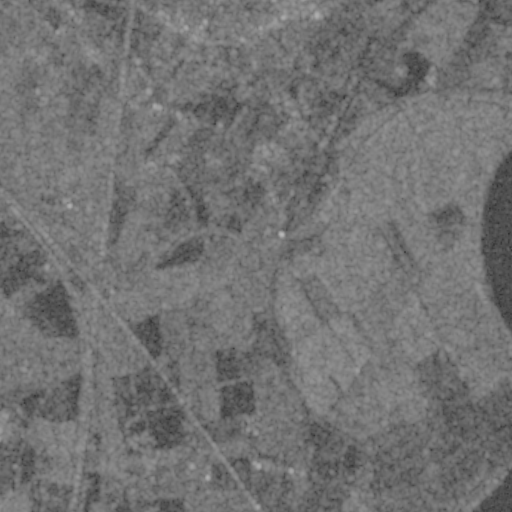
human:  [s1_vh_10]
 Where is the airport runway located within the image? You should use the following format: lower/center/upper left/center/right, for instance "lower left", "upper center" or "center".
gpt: The airport runway is located in the lower center of the image.
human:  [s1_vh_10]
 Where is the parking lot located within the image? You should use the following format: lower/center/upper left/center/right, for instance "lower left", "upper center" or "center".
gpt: The parking lot is located in the upper center of the image.
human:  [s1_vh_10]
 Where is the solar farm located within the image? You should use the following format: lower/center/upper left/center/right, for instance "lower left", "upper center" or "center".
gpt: The solar farm is located in the center left of the image.
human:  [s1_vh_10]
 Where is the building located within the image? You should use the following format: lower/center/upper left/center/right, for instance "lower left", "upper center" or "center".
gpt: There is no building in the image.

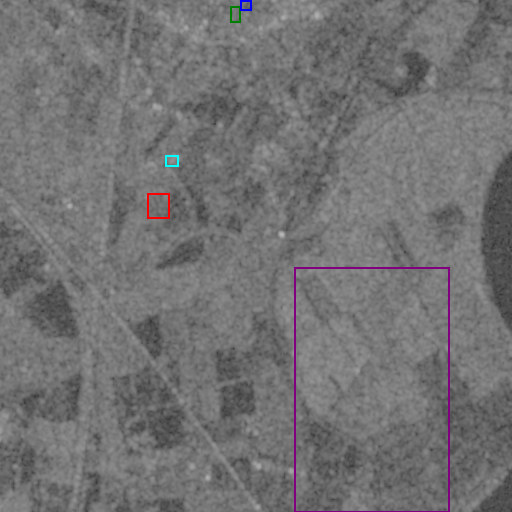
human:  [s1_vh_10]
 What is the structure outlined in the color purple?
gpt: The structure outlined in purple is a crop field.
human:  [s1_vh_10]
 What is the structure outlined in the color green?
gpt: The structure outlined in green is a park.
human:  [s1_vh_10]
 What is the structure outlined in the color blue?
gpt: The structure outlined in blue is a parking lot.
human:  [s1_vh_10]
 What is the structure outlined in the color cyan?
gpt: The structure outlined in cyan is a power substation.
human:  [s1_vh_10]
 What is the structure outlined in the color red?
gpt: The structure outlined in red is a solar farm.
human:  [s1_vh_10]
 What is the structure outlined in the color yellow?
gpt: There is no yellow outline.